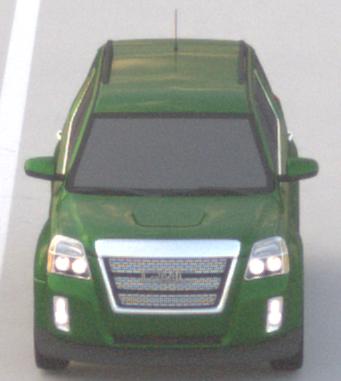
Make: GMC
Model: Terrain
Detailed model: Gen. 1
Model produced from: 2009
Model produced until: 2017
Doors: 5
Color: green
Road condition: dry road
Daytime: sunrise or sunset
Contrast: low contrast